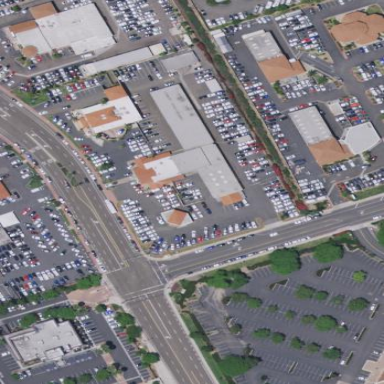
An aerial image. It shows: Car shop building.